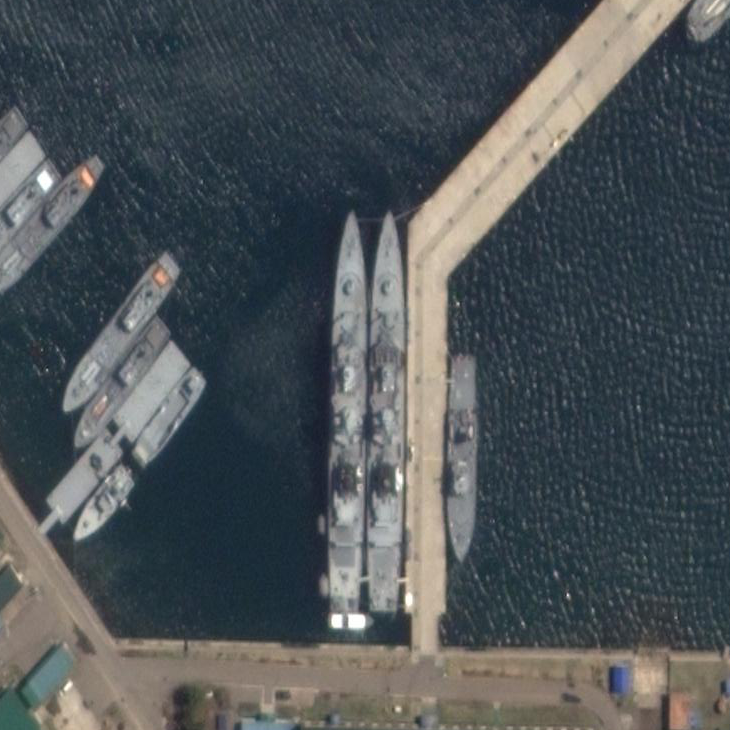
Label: cruiser